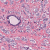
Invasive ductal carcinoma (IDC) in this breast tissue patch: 1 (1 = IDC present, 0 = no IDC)